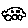
Label: car